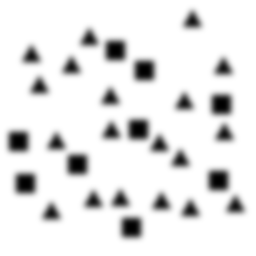
Squares: 9
Triangles: 19
Stars: 0
Total shapes: 28